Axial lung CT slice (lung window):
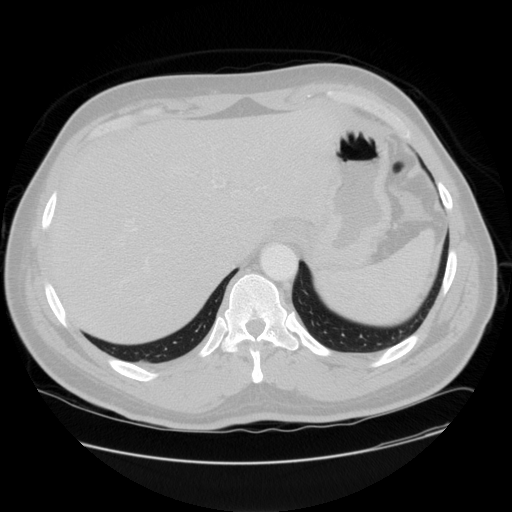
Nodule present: no